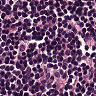
Metastatic tissue present: no